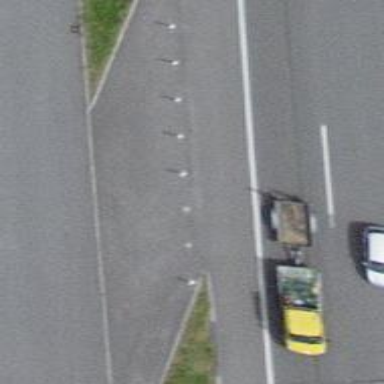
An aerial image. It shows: Bollard barrier.